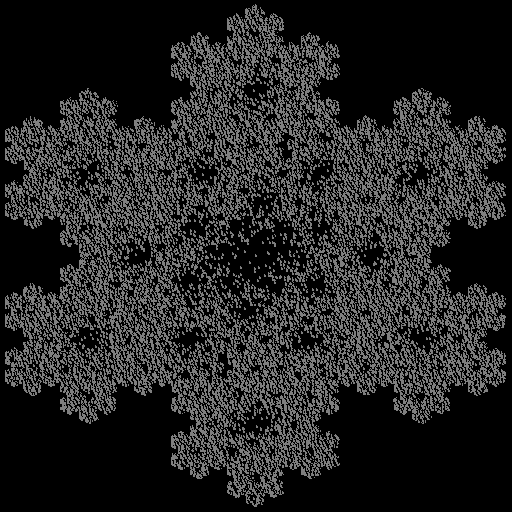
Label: koch_snowflake